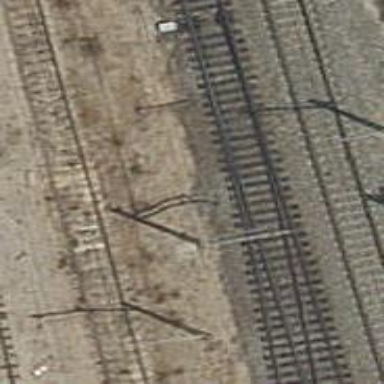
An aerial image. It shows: Railway track with contact lines for electrification.